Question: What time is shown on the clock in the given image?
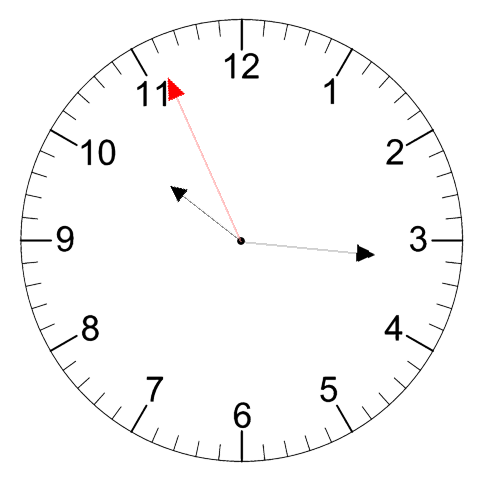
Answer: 10:15:56